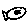
Label: fish